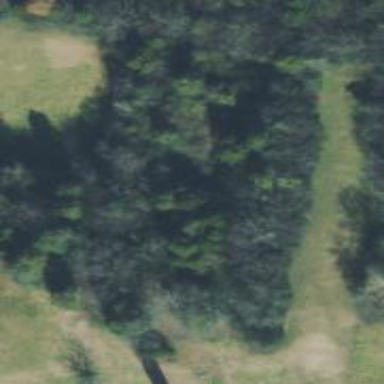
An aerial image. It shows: Disc golf hole.